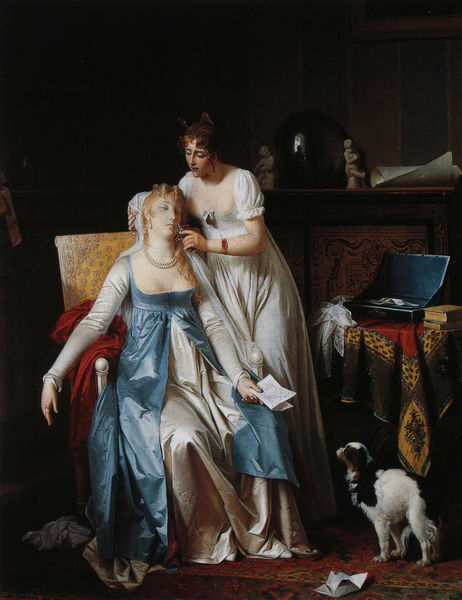
Titel: Schlechte Nachrichten
Künstler: Marguerite Gérard
Standort: Paris
Institution: Musée du Louvre
Schlagwörter: blau, blätter, dunkel, gemälde, hand, haut, schatten, weiß, frauen, gelb, mädchen, ocker, sitzen, ausschnitt, braun, brust, bunt, busen, damen, elegant, finger, frau, frisur, grau, haar, hell, hintergrund, holz, kleid, kleider, licht, ohrring, raum, schmuck, schwarz, stuhl, stützen, szene, tisch, zimmer, dame, hund, hunde, rot, tier, tuch, beige, haube, malerei, muster, teppich, blond, jung, regal, wand, arm, band, barock, dienerin, falten, gesicht, rembrandt, stehen, trauer, ärmel, innenraum, spiegel, tischdecke, tischtuch, boden, gold, interieur, reich, sessel, sitzend, stoff, adel, decke, innen, klassizismus, saum, blatt, brünett, dekolletee, locken, perlen, seide, traurig, genre, kamin, krug, skulptur, statue, vase, fell, hellblau, hündchen, taille, bein, brüste, farbig, bücher, kommode, liebe, papier, schrank, ecke, lehne, sitz, zwei, haltung, mieder, kette, figuren, romantik, polster, tapete, kopftuch, glanz, lesen, zofe, gemach, dekolleté, halskette, anlegen, katze, truhe, antike, buch, zettel, morgentoilette, lehnstuhl, stich, kiste, schachtel, tron, schwester, statuette, zuneigung, kasten, umschlag, komode, sims, toilette, trost, armband, armreif, skulpturen, statuen, brief, schmerz, balu, teppicht, empire, frisieren, ohnmacht, kästchen, tränen, kassette, trösten, fürsorge, botschaft, freundinnen, box, nachricht, emotion, zuwendung, weisse, pflege, schwindel, kummer, ankleide, hunf, erschöpf, kopfband, zu hause, spaniel, träne, haarschnitt, schock, weuss, riechfläschchen, historic, kämen, medivial, pepier, zoffe, trosten, schlechte nachricht, riechsalz, umnachtung, fürsoge